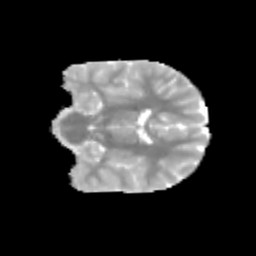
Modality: MD
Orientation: coronal
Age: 9
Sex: male
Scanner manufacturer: siemens
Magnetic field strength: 3 T
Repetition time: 3.8 s
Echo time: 0.07 s